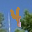
Label: 4